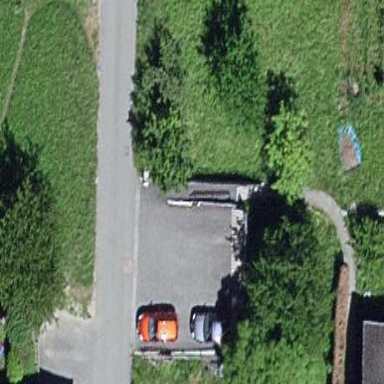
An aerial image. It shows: Parking area.